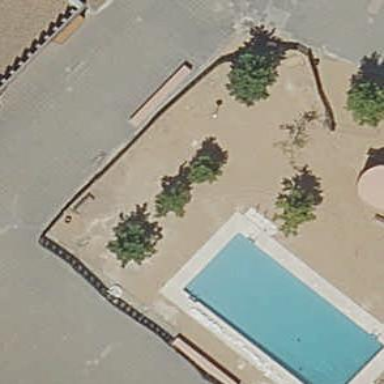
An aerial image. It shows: Swimming pool located in leisure land.